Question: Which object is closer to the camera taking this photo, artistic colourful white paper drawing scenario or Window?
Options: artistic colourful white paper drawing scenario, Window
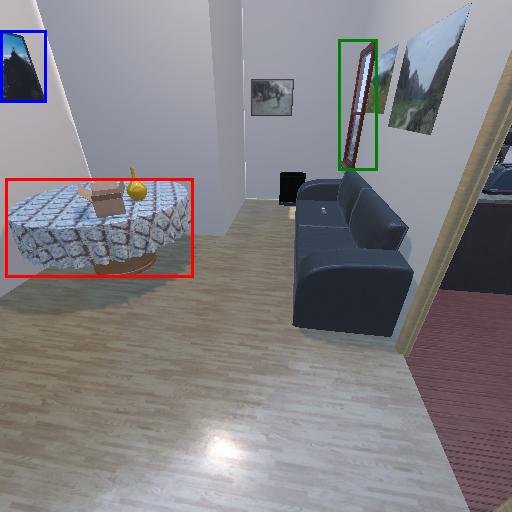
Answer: artistic colourful white paper drawing scenario